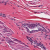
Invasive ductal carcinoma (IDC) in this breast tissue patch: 0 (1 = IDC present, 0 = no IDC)